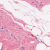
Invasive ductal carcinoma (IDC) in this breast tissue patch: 0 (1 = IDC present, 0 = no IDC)